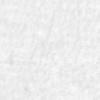
Label: no_change